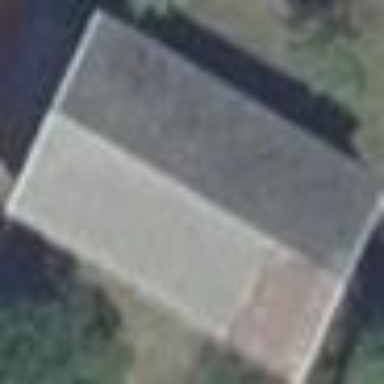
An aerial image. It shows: Building with gabled roof oriented along and colored grey.